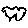
Label: cloud